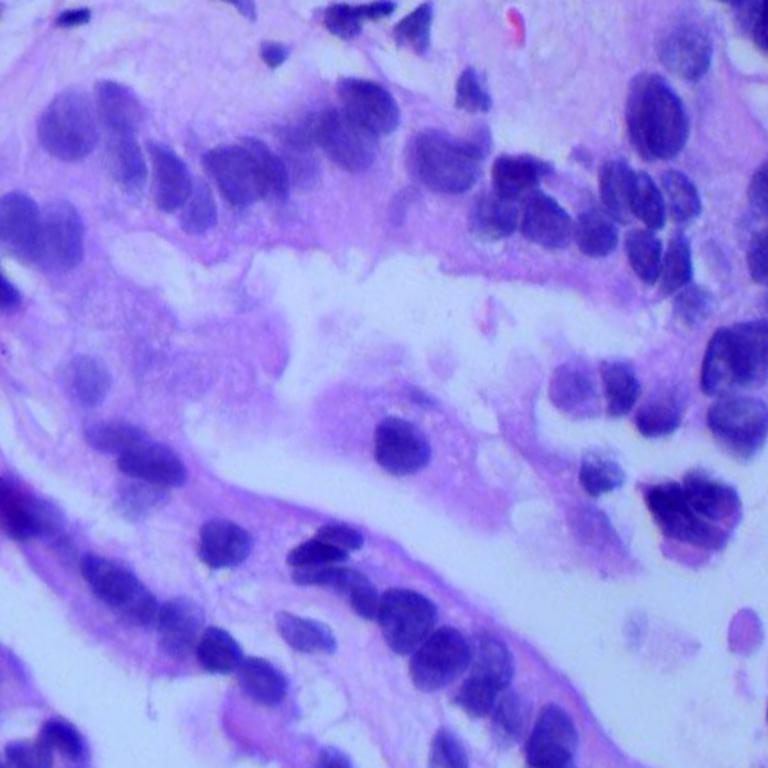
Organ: lung
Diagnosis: adenocarcinomas